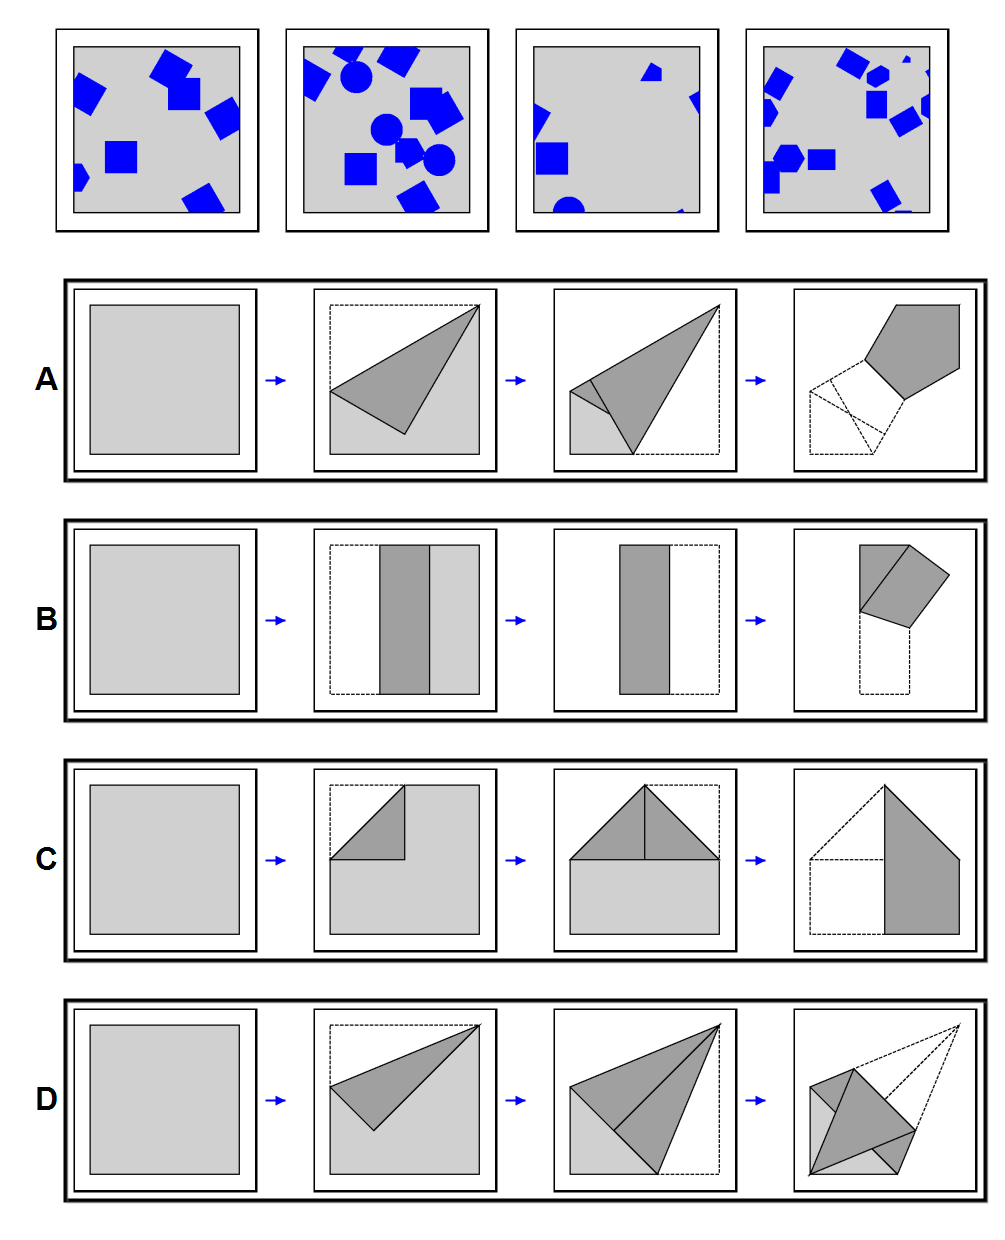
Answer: A